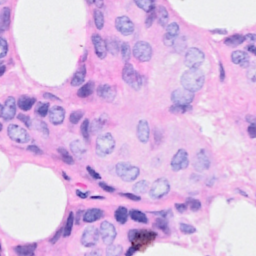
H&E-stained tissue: Breast